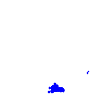
Particle: electron